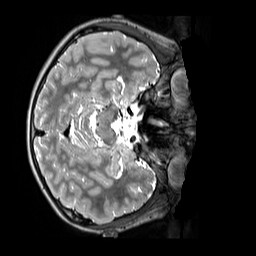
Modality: T2w
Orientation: axial
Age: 9
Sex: male
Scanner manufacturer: siemens
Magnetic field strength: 3 T
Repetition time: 3.2 s
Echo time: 0.408 s